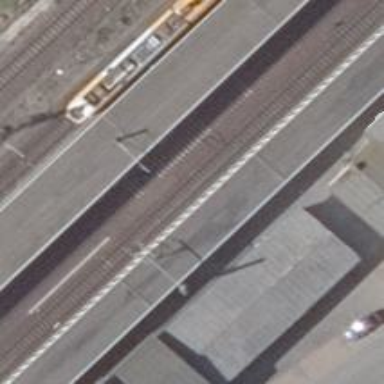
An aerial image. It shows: Stop position for public transport on the railway.